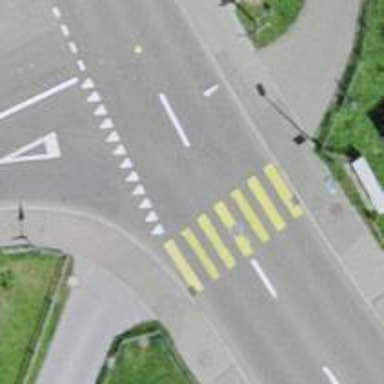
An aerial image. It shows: Uncontrolled road crossing.